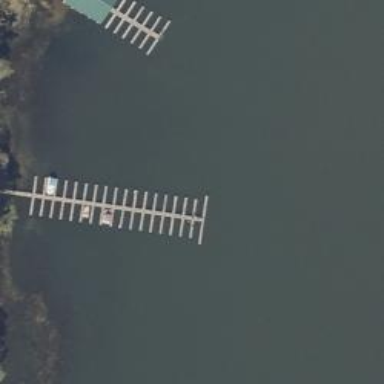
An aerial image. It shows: Man-made pier.